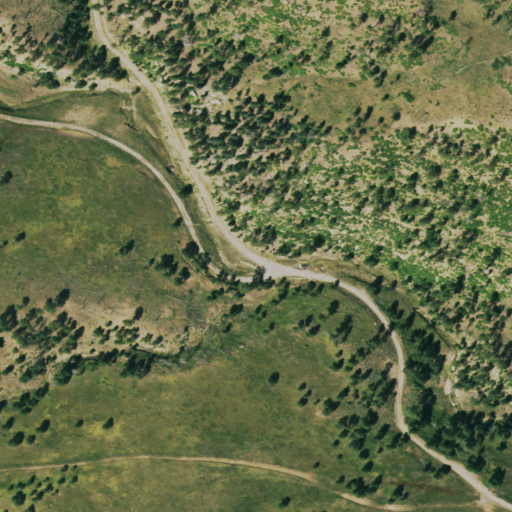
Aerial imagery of valley in Colorado named Vega Canyon containing shrub, grassland, evergreen forest, herbaceous wetlands, and woody wetlands